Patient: sex M, age 29
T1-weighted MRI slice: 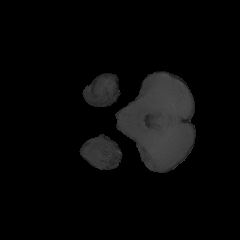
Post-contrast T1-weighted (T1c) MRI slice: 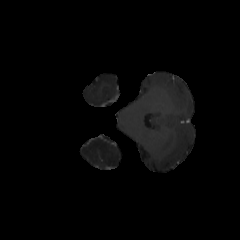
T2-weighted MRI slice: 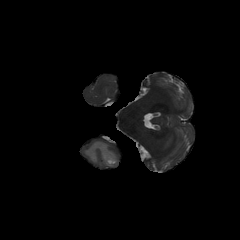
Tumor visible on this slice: yes
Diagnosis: Astrocytoma, IDH-mutant
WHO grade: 4